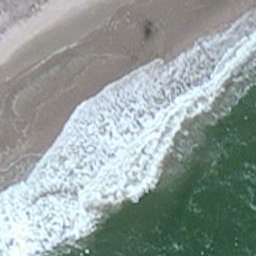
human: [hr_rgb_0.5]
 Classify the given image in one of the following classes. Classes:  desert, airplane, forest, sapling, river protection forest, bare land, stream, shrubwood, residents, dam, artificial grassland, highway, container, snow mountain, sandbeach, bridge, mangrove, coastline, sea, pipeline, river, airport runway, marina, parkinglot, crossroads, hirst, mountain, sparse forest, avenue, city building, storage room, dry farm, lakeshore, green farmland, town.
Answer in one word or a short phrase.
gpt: coastline